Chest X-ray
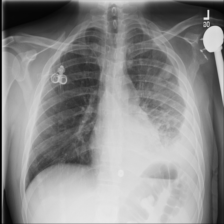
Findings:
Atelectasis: positive
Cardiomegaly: negative
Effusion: positive
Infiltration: negative
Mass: negative
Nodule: negative
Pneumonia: negative
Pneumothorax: negative
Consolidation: positive
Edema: negative
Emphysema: negative
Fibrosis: negative
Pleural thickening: negative
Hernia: negative